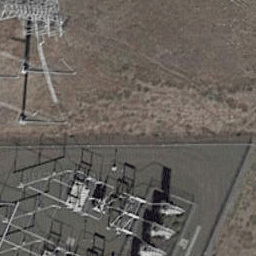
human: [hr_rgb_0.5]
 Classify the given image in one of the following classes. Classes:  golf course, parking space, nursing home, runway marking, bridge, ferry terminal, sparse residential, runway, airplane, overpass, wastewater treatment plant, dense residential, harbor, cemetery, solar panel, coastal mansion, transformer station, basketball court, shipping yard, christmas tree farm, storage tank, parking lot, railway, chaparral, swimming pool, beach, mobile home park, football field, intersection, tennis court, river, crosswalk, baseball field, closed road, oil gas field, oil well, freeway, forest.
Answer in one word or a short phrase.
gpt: transformer station